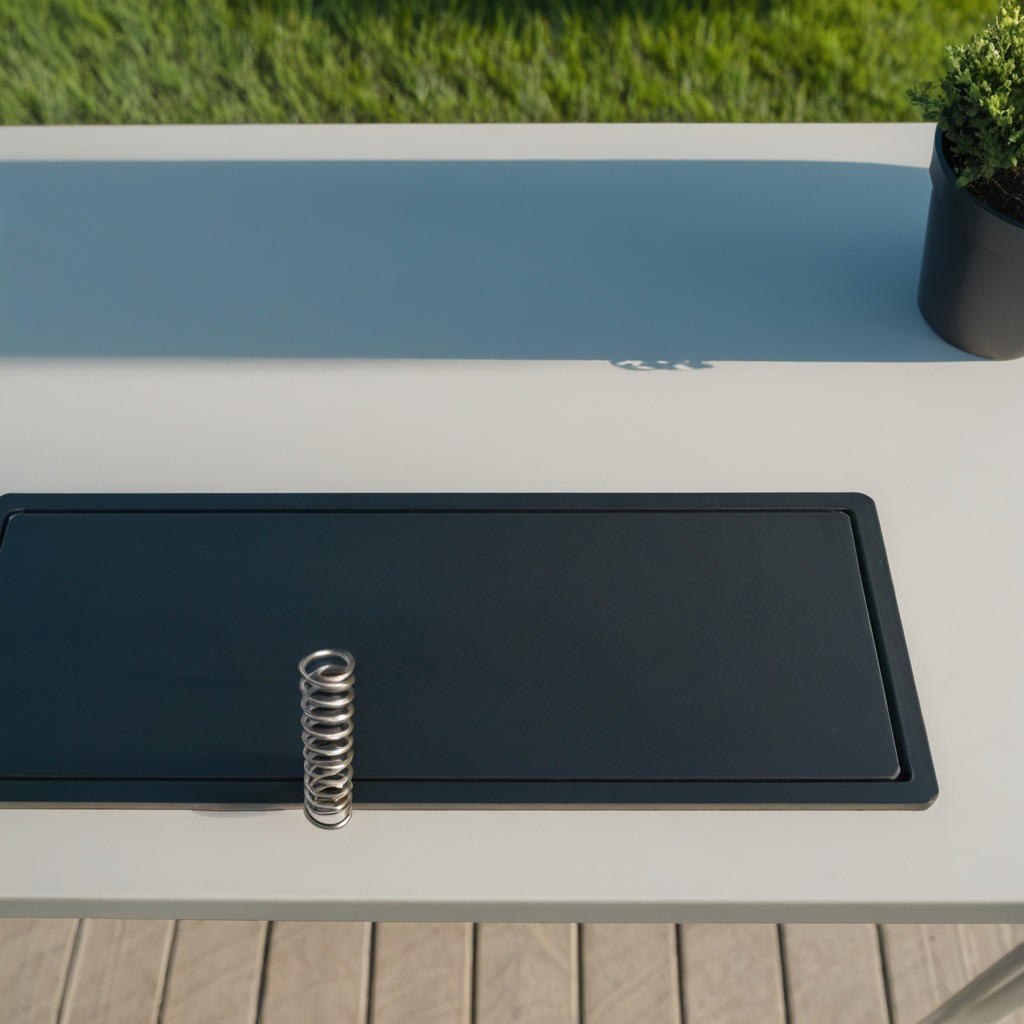
A coiled metal spring is lying on a textured surface.